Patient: sex F, age 59
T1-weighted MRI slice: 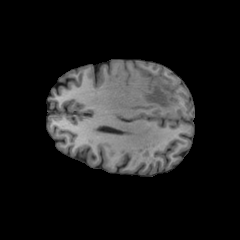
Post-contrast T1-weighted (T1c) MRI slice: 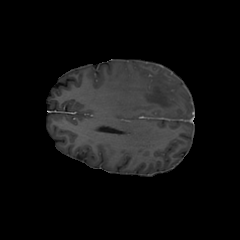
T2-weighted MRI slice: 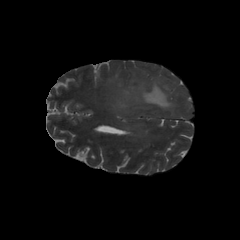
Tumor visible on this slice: yes
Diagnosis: Glioblastoma, IDH-wildtype
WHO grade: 4